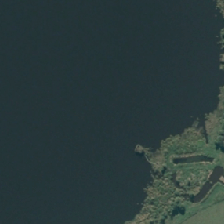
Land cover: lake_pond